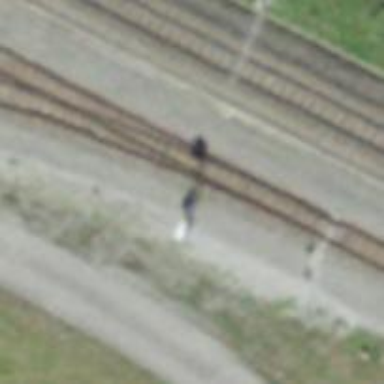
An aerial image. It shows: Railway switch.